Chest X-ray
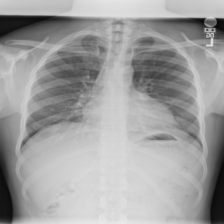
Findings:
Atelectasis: negative
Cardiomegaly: negative
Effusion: negative
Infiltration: negative
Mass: negative
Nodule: positive
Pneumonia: negative
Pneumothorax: negative
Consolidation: negative
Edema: negative
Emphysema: negative
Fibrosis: negative
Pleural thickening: negative
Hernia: negative